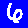
Digit: 6